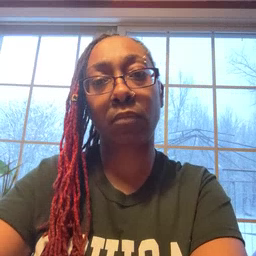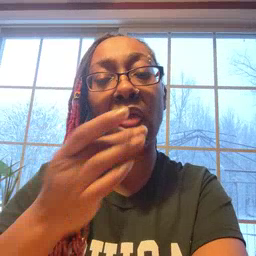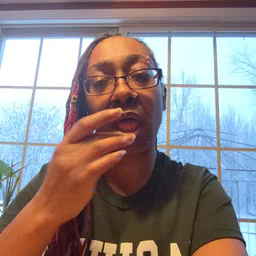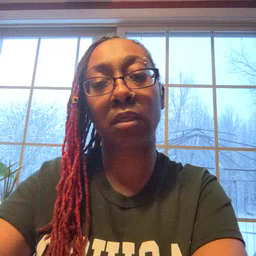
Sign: tongue